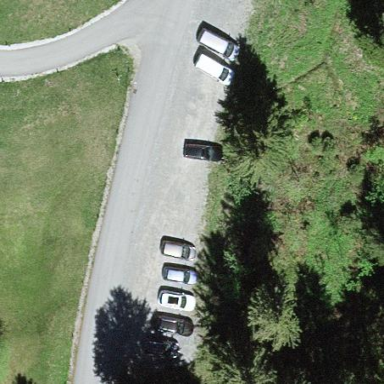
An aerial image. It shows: Parking area with surface.